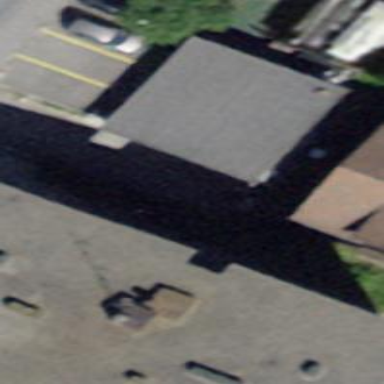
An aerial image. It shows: Shed.